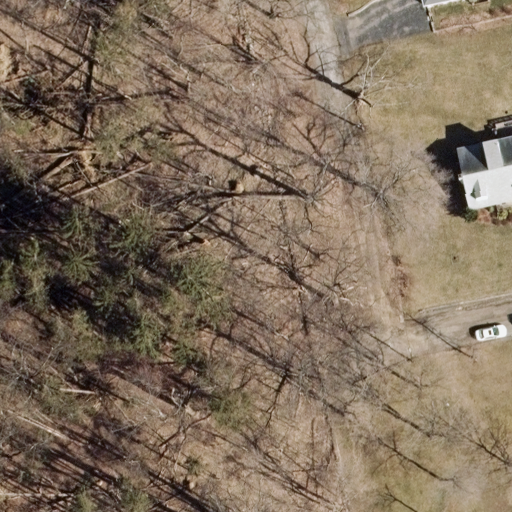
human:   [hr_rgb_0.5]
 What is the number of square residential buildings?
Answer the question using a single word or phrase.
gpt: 0

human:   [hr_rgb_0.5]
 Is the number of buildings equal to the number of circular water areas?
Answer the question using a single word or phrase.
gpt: no

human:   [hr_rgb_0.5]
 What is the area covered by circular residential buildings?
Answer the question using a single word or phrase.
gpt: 0m2

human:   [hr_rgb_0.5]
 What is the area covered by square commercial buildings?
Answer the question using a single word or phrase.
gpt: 0m2

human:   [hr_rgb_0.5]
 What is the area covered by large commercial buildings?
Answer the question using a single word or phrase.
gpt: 0m2

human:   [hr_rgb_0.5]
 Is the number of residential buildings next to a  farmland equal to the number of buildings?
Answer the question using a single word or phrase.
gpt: no

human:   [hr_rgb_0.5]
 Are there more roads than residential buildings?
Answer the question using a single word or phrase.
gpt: no

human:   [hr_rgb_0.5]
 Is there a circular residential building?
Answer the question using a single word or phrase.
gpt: no

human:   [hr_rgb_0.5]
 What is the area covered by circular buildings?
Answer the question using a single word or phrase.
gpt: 0m2

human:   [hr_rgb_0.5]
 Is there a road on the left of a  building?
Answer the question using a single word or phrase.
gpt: yes

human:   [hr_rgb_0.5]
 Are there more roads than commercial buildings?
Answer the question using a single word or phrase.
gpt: yes

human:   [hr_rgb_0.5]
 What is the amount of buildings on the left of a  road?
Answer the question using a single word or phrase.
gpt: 0

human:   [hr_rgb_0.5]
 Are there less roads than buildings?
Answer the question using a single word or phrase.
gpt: no

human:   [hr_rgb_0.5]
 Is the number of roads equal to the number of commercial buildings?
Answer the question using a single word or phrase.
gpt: no

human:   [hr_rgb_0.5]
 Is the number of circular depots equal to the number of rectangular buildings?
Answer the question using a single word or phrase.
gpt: no

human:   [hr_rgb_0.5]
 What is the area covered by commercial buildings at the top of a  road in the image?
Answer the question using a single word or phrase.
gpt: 0m2

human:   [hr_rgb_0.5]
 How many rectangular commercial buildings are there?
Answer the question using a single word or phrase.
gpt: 0

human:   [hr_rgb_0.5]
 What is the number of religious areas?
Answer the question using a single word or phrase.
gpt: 0

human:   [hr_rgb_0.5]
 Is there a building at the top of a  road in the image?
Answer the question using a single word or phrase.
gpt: yes

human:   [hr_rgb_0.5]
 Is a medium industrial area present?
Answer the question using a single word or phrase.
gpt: no

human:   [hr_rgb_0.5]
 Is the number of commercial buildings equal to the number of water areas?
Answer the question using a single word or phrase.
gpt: yes

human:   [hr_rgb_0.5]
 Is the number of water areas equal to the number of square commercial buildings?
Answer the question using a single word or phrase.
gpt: yes

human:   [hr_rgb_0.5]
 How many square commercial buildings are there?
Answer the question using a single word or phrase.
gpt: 0

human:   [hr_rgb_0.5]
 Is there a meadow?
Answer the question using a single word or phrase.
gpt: no

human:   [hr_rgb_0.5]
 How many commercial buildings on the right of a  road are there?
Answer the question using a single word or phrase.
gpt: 0

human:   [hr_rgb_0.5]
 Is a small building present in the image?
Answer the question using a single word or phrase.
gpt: yes

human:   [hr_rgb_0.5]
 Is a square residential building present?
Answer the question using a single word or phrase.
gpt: no

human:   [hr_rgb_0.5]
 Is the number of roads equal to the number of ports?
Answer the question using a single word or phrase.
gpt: no

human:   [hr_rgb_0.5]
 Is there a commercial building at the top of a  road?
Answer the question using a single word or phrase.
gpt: no

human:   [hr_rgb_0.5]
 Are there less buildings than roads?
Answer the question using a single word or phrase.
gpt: no

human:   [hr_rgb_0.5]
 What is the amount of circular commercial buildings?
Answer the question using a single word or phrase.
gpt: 0

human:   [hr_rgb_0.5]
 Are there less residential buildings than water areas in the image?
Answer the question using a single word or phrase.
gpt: no

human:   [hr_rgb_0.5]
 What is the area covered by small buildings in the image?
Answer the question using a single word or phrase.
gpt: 14m2

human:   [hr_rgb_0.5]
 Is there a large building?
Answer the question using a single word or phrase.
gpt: no

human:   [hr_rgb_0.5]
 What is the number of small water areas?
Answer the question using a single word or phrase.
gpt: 0

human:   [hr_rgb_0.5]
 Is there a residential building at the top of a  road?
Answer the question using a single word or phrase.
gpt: yes